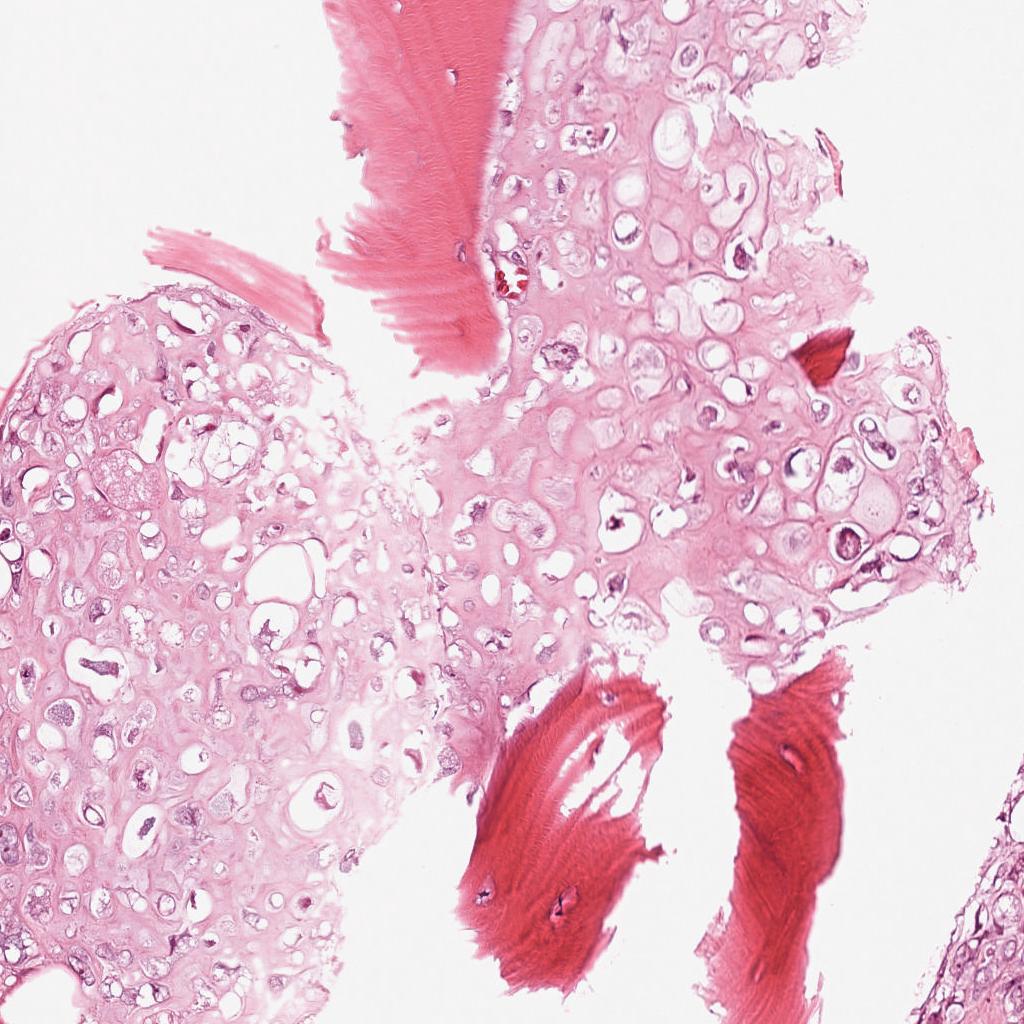
Label: Viable